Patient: sex M, age 53
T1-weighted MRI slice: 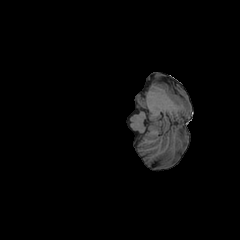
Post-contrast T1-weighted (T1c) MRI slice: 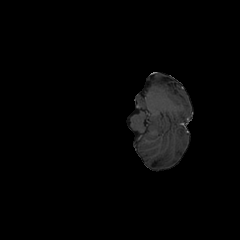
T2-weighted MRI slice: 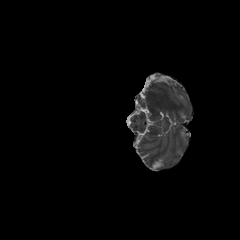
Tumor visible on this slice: no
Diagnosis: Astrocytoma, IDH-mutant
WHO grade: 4